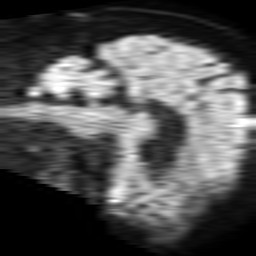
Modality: TRACE
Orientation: sagittal
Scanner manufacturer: philips
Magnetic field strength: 1.5 T
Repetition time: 3.409 s
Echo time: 0.06922 s